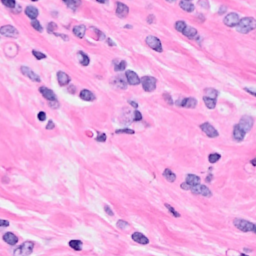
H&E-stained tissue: Breast